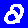
Digit: 2